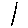
Label: line